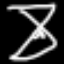
Label: hourglass